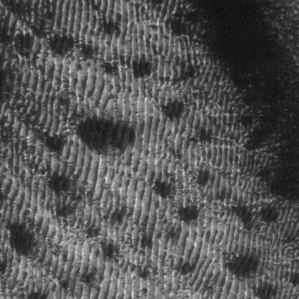
Label: frost